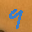
Label: 9